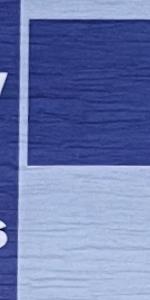
Label: Empty